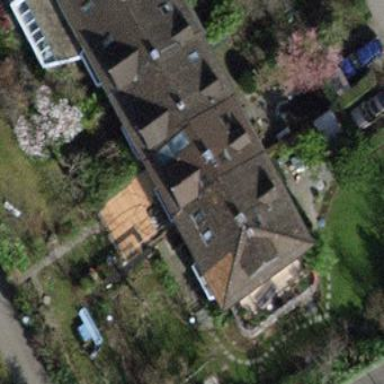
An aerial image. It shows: Terrace building.